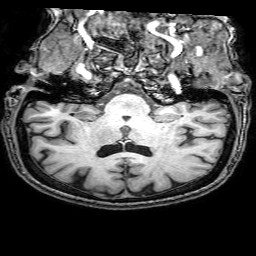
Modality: T1w
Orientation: sagittal
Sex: female
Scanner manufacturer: philips
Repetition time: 0.008189 s
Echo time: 0.00376 s